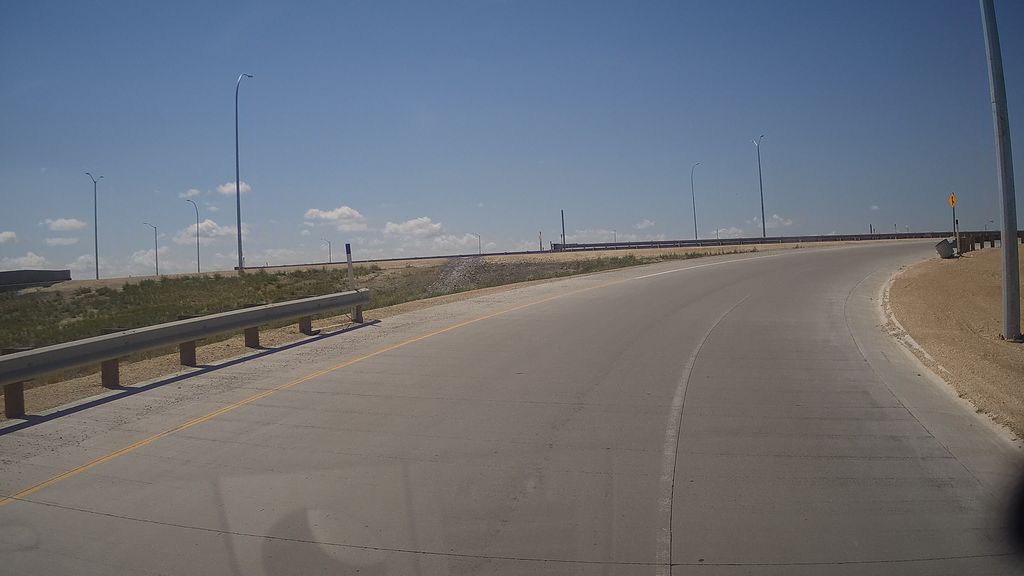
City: winnipeg